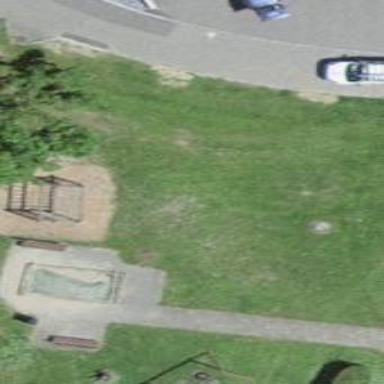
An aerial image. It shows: Playground featuring climbing frame.